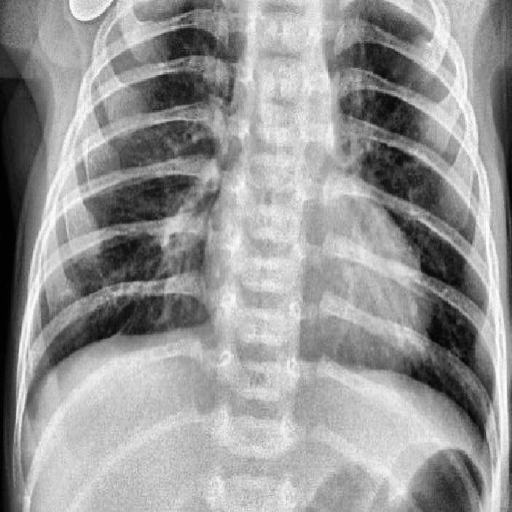
Finding: PNEUMONIA